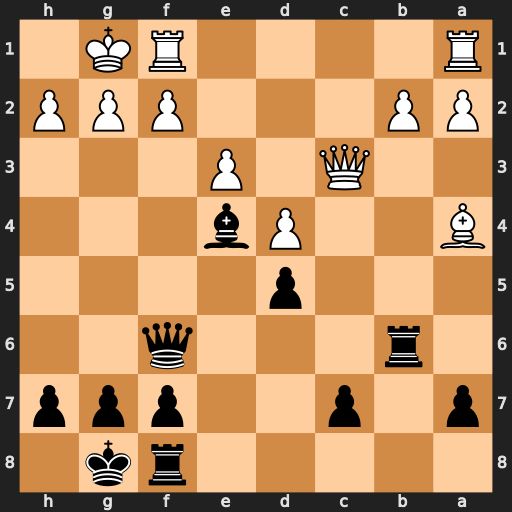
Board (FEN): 5rk1/p1p2ppp/1r3q2/3p4/B2Pb3/2Q1P3/PP3PPP/R4RK1
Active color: b
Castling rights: -
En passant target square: -
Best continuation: Qf3 gxf3 Rg6+ Kh1 Bxf3#